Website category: game
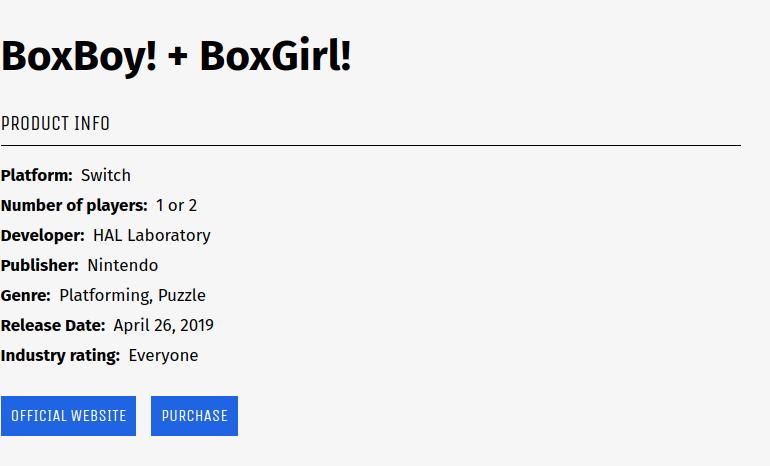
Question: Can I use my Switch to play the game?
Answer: yes

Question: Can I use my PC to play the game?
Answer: no

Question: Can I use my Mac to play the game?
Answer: no

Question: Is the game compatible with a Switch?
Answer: yes

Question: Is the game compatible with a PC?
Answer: no

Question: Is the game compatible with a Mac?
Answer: no